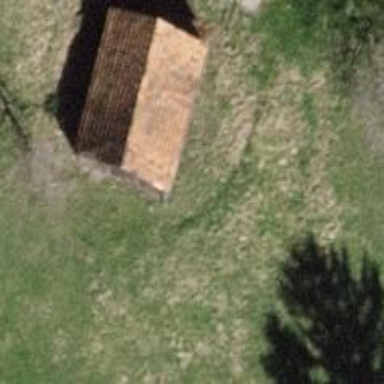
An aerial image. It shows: Shed.